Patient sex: M
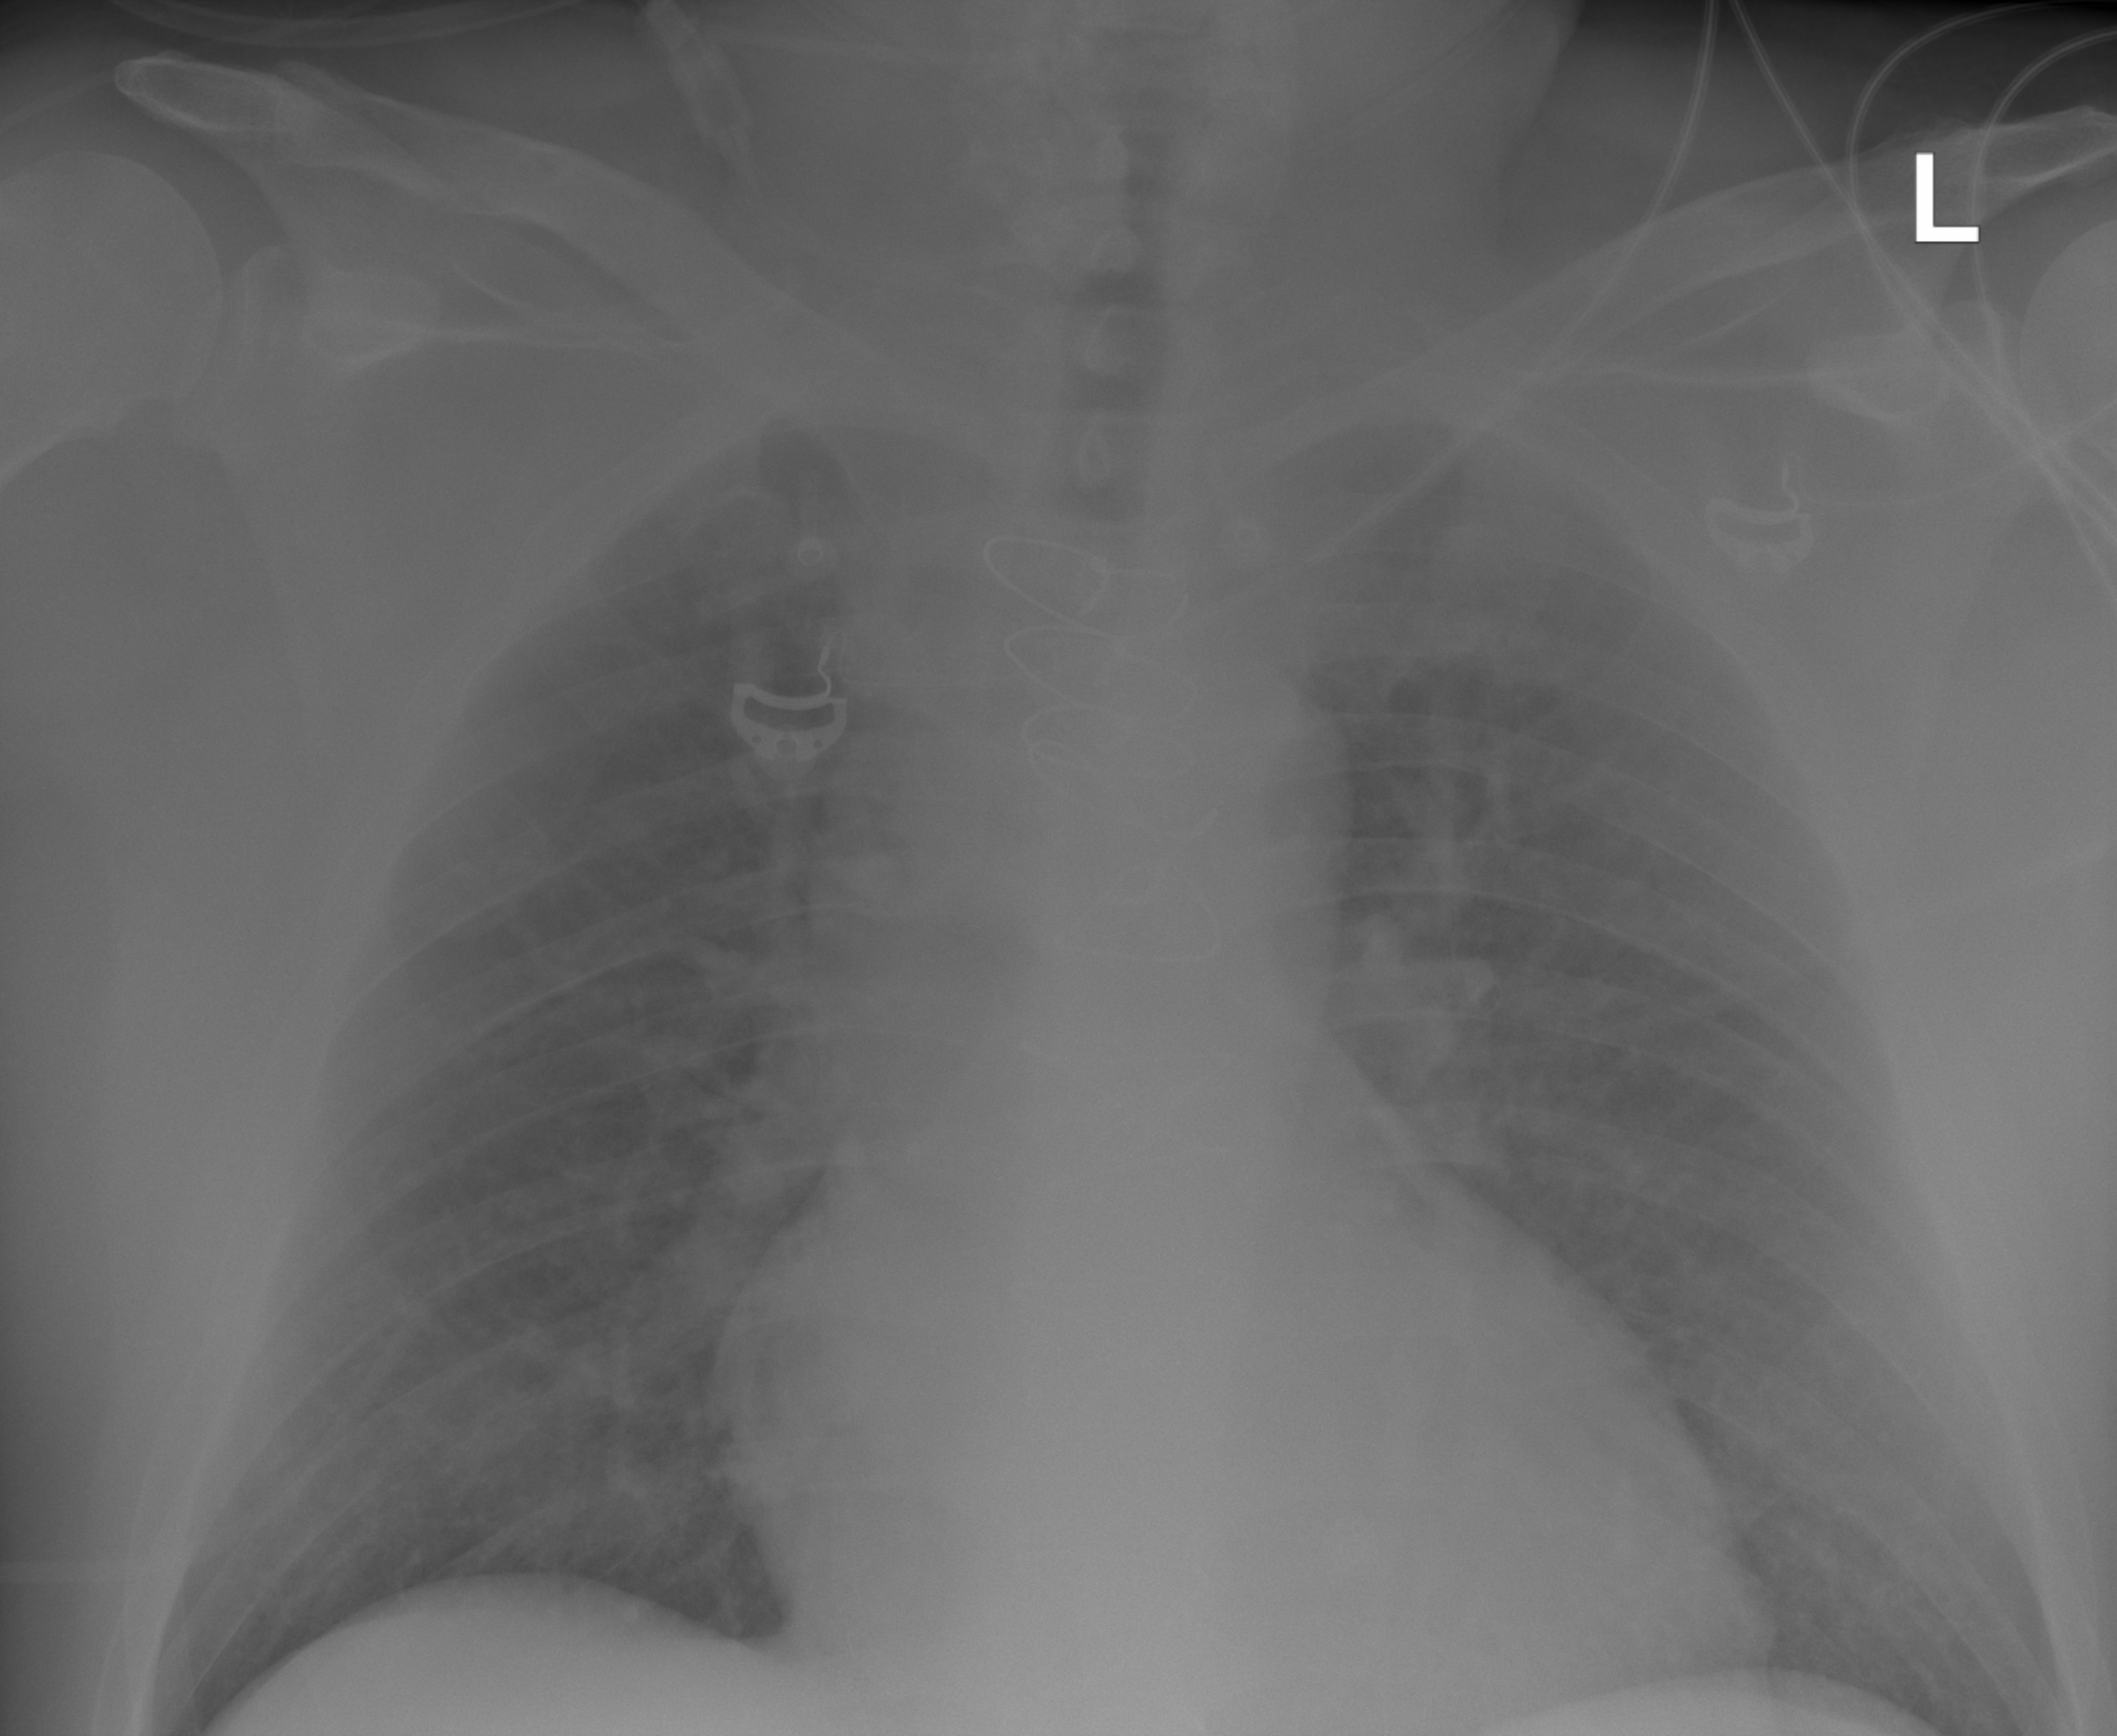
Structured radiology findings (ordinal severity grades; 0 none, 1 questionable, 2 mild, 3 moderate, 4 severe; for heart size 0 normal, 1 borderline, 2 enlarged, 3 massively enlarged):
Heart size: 1
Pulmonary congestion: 2
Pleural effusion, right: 0
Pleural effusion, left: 0
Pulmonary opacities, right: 2
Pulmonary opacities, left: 2
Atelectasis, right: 0
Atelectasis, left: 0